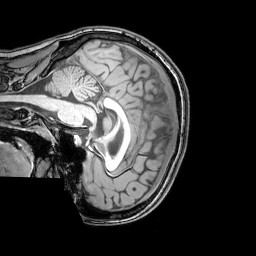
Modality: T1w
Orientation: sagittal
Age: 24
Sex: female
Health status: healthy
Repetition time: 0.081 s
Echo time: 0.037 s